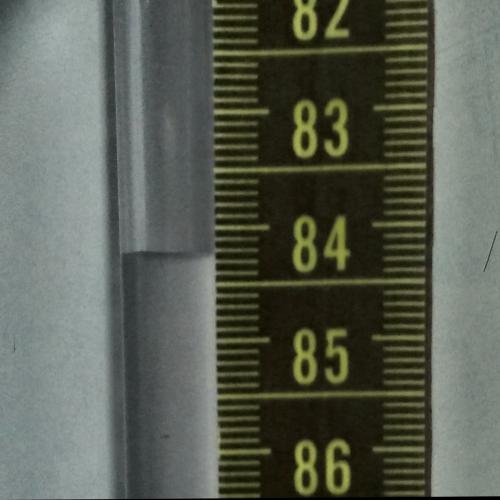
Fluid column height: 84.3 cm